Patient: sex F, age 28
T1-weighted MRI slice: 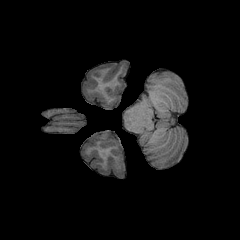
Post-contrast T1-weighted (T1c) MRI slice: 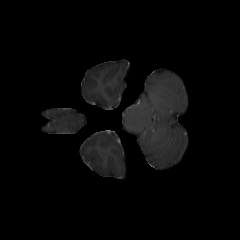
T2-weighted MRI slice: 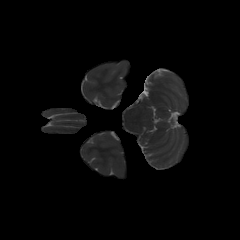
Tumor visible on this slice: no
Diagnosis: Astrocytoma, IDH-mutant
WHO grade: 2